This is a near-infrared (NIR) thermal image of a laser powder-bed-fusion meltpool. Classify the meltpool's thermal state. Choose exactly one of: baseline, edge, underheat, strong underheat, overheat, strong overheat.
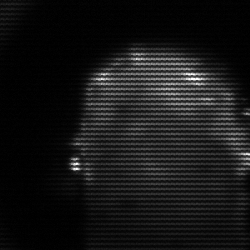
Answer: baseline